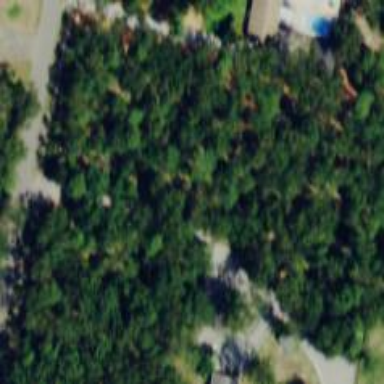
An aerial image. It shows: Driveway.